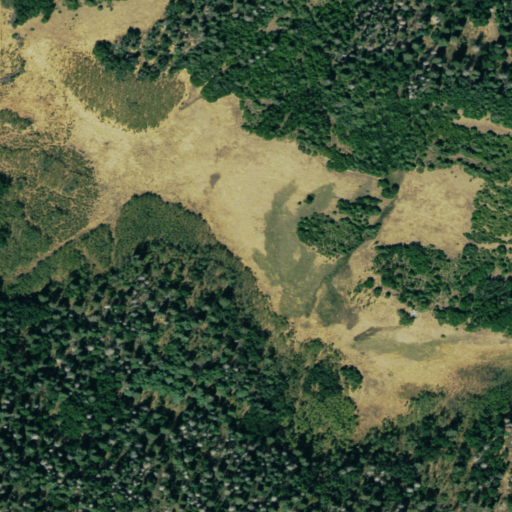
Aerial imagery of plain(s) in Colorado named Strasia Meadow containing shrub, deciduous forest, and evergreen forest